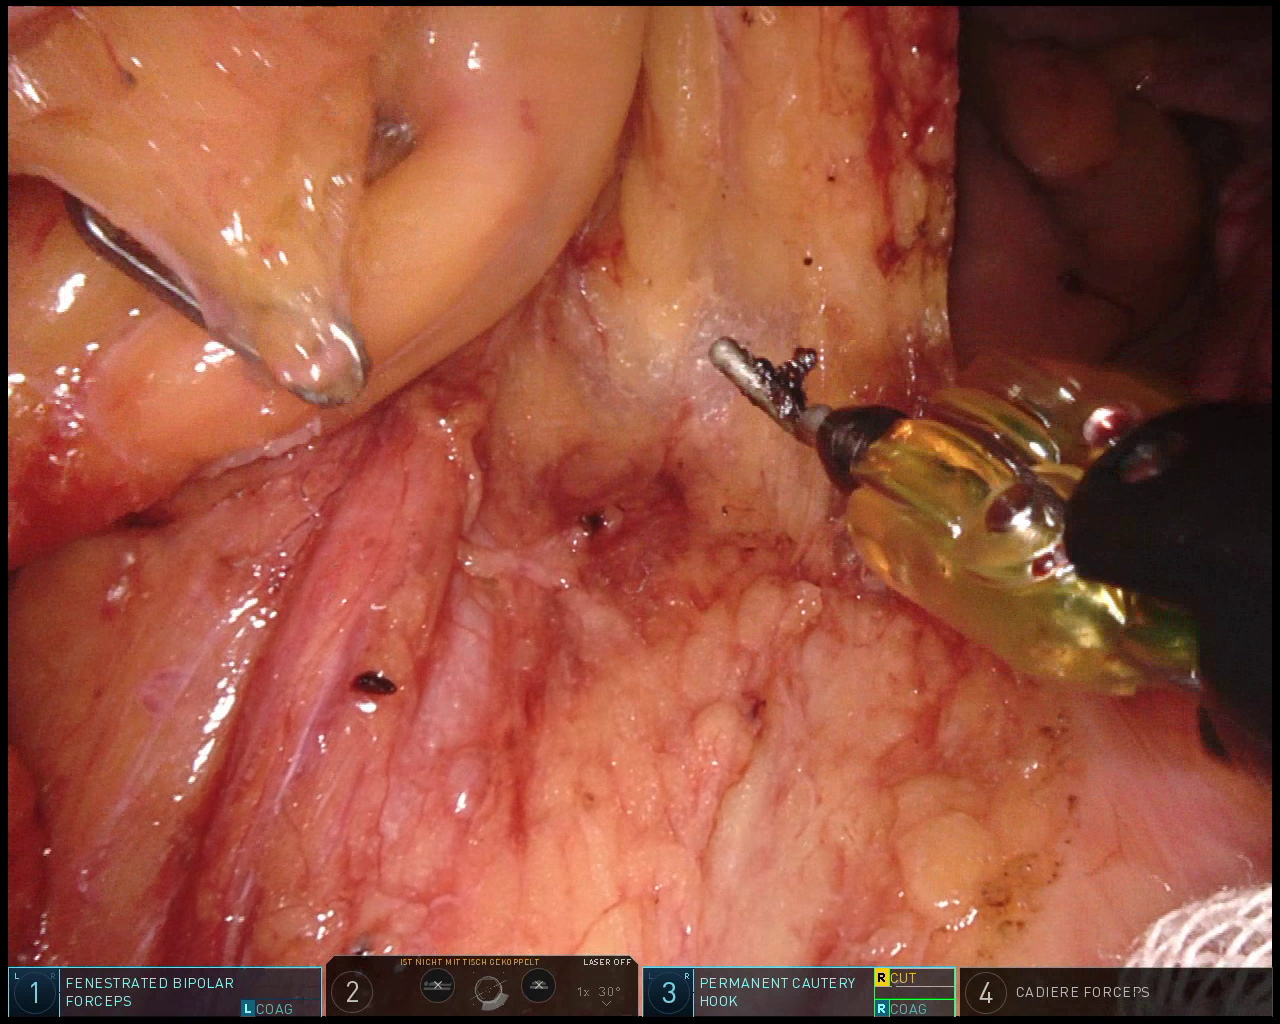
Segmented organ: ureter
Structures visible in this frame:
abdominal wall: no
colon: no
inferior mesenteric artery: no
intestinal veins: no
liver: no
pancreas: no
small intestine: no
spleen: no
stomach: no
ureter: yes
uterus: no
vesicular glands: no